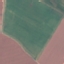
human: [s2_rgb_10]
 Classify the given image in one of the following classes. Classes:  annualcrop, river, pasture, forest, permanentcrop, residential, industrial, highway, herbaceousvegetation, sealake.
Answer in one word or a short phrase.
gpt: AnnualCrop